Question: I am currently developing a PUBLIC and OPEN SOURCE ecommerce software and want to embed a chat plugin into it using PHP/MySQL (similar to Facebook). But much simpler. You can see the draft preview below.

- -
Security is important issue, because this chat plugin would be embedded into software and that software will be published as OPEN SOURCE.
My question is that where should I to writing it and how to get ?
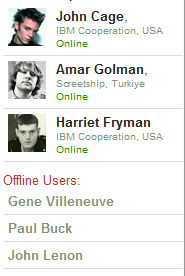
Answer: I know this is not your question.. But php/apache is not the best solution for chatting. You'd have to poll(make requests) frequently, and that is something that just cannot scale in the php/apache environment. I would recommend you to look for another server/platform on the side for just the chat application. Read up about comet programming and have a look at node.js